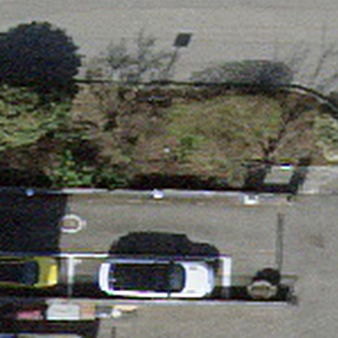
Label: other